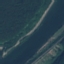
Land use / land cover: River